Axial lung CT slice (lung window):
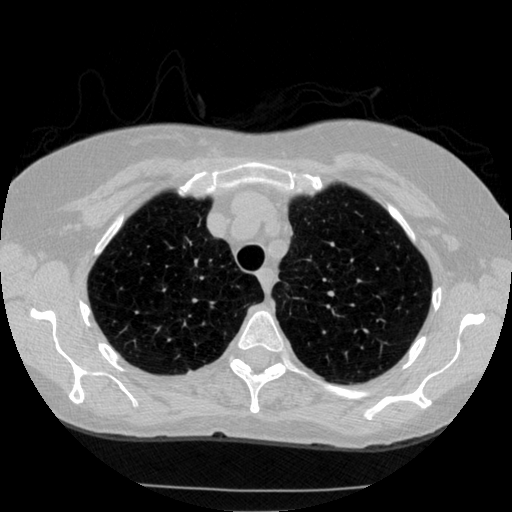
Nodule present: no